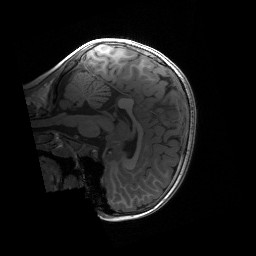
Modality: T1w
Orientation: sagittal
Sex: male
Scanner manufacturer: siemens
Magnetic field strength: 3 T
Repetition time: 1.9 s
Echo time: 0.00243 s